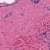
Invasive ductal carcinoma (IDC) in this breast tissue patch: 0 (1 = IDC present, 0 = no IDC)